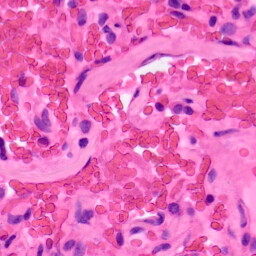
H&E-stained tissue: Lung